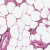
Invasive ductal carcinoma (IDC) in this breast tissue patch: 0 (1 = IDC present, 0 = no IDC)